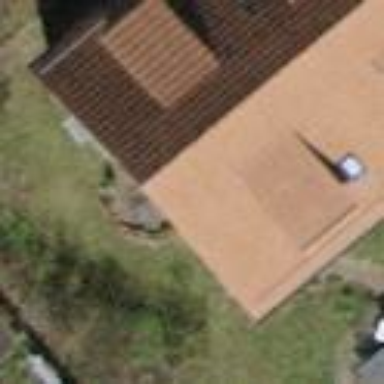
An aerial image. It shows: Building with tile roof.